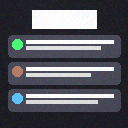
Screen state: on